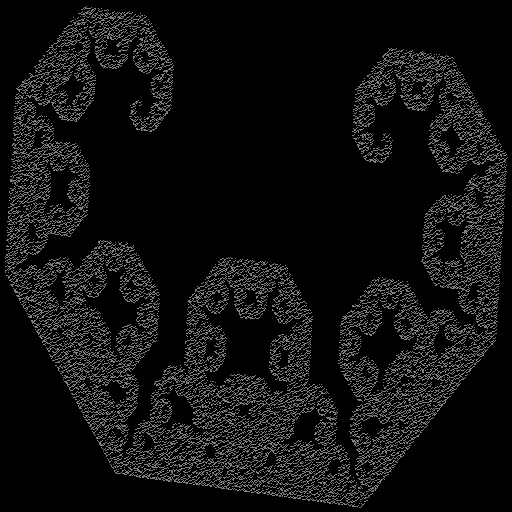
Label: c_curve